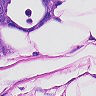
Metastatic tissue present: yes